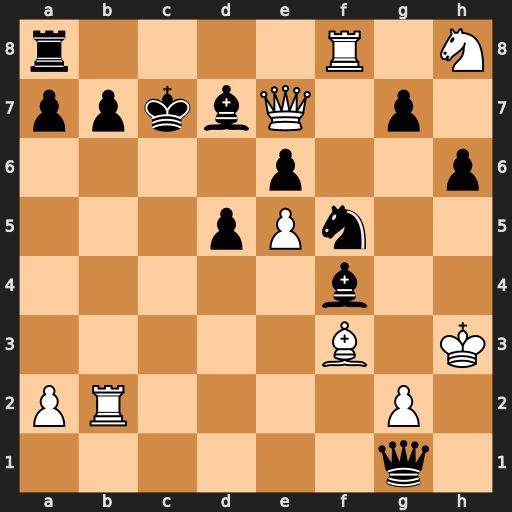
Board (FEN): r4R1N/ppkbQ1p1/4p2p/3pPn2/5b2/5B1K/PR4P1/6q1
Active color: w
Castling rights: -
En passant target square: -
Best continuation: Rxb7+ Kxb7 Qxd7+ Kb6 Qxe6+